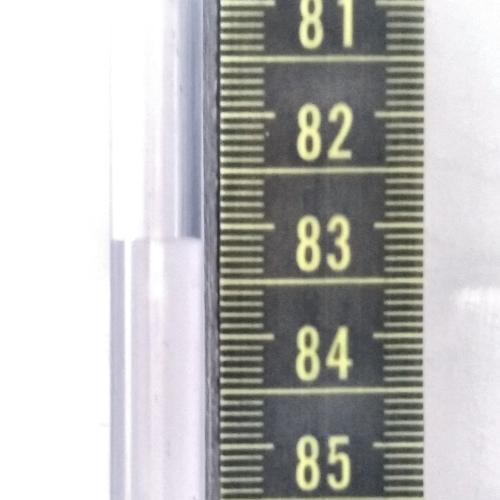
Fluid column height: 83.1 cm